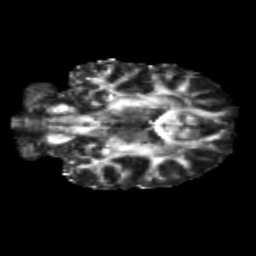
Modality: FA
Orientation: coronal
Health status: healthy
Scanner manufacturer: siemens
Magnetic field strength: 3 T
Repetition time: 12 s
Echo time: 0.092 s